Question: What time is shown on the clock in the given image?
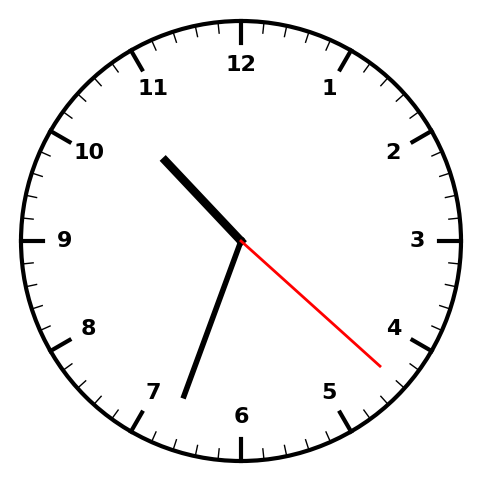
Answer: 10:33:22